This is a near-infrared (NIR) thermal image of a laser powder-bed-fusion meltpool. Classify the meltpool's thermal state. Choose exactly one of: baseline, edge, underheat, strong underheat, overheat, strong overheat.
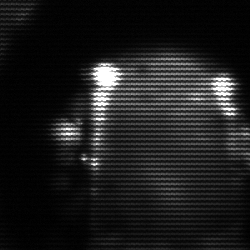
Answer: baseline